Interaction volume radius: 5 \u00c5
Interaction volume height: 35 \u00c5
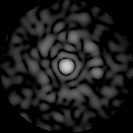
Disorder parameter: 0.7936